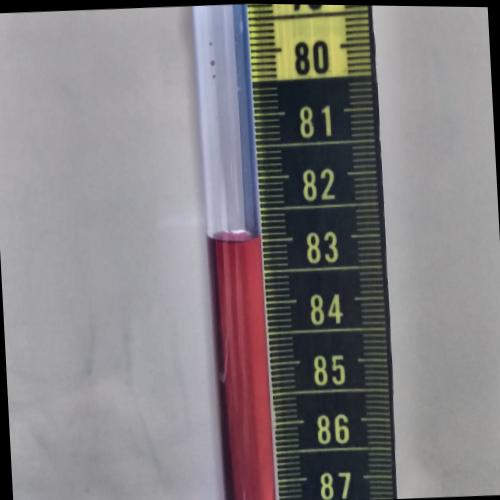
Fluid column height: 83.0 cm